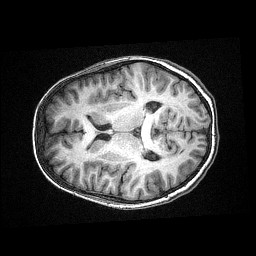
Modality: T1w
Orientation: axial
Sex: female
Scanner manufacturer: siemens
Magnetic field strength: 3 T
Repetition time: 2.3 s
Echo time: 0.00336 s